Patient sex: M
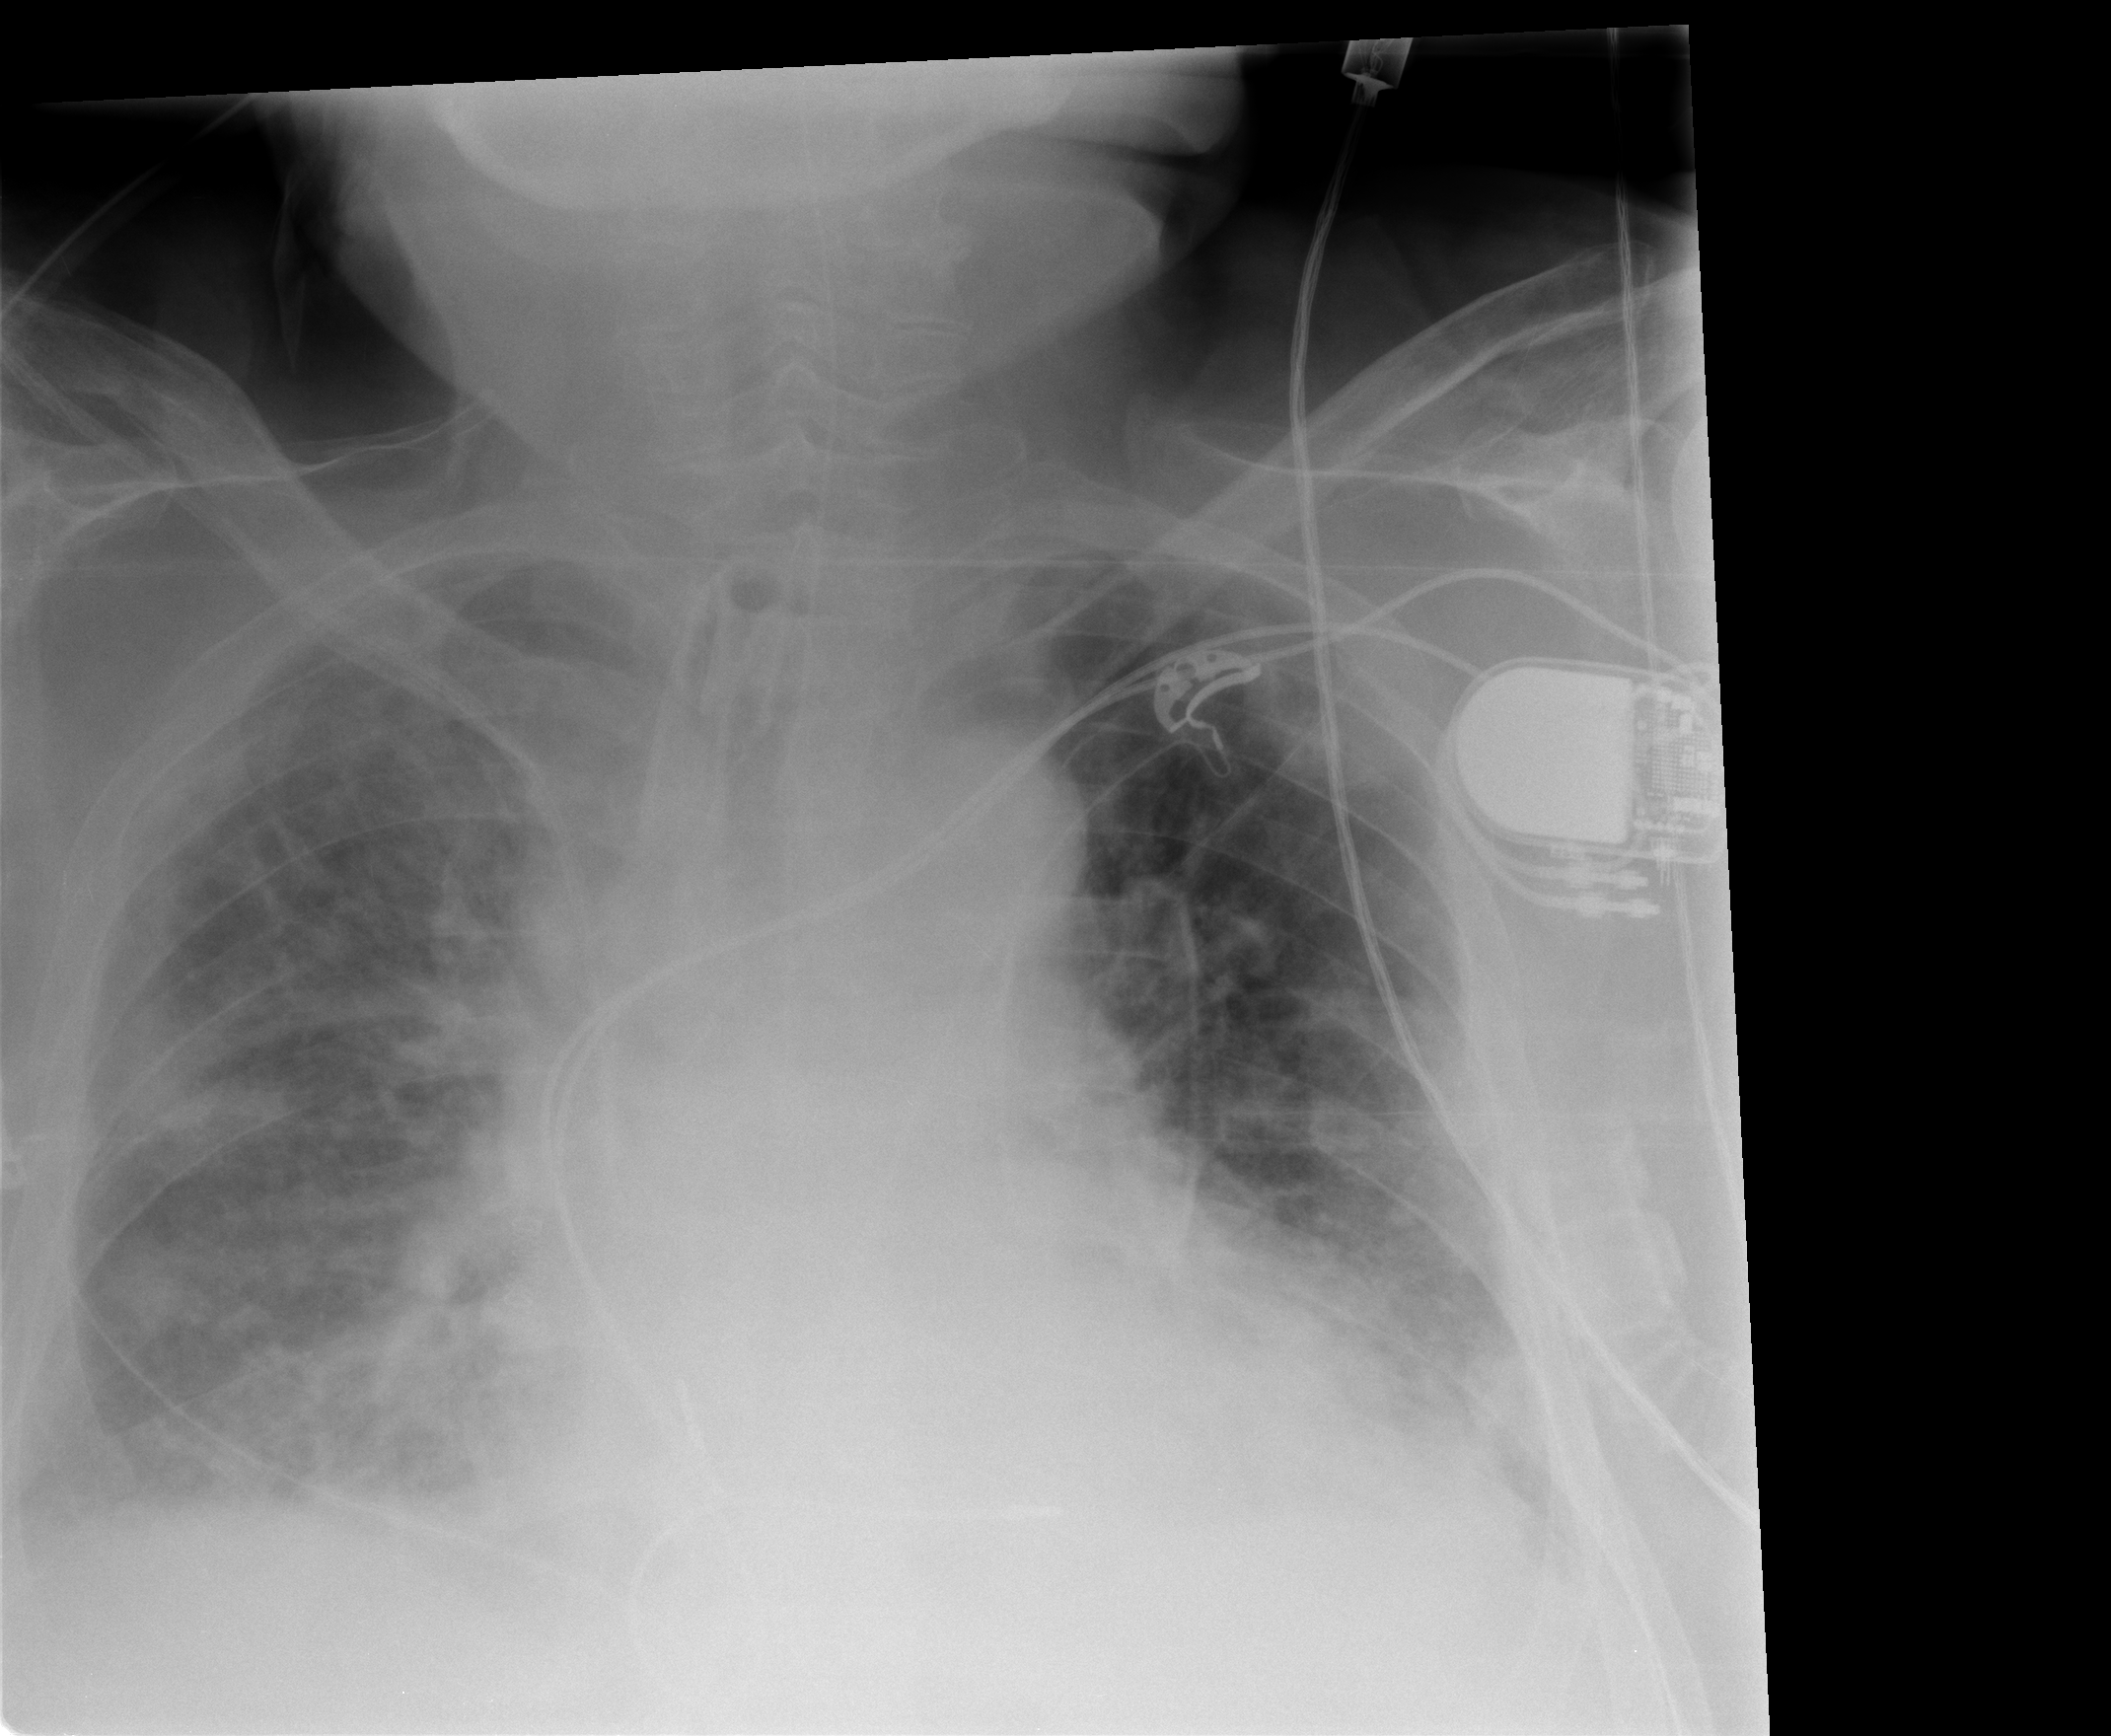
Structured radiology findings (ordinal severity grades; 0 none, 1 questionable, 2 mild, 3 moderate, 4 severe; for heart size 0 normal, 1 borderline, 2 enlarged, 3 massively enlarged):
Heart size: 2
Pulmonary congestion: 2
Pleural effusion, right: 2
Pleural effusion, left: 2
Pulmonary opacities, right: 2
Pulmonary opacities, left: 2
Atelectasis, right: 2
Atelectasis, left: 2